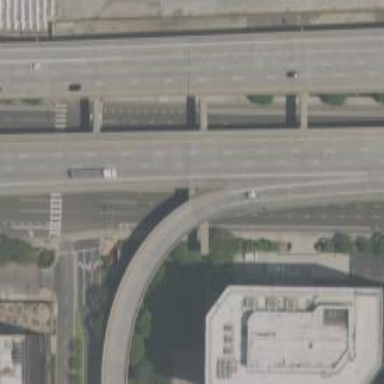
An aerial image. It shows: Beam-structured bridge on motorway.